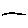
Label: line